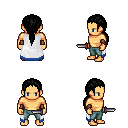
a pixel art fantasy rpg character, male body template, human, tanned skin, white trimmed cape, teal pants, black ponytail hairstyle, leather bracers, dagger, four views (front, back, left, right), 2x2 character sprite sheet, small pixel art, hard edges, no anti-aliasing